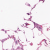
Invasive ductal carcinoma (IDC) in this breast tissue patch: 0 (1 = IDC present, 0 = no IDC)